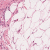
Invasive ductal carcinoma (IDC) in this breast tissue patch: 1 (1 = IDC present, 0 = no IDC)